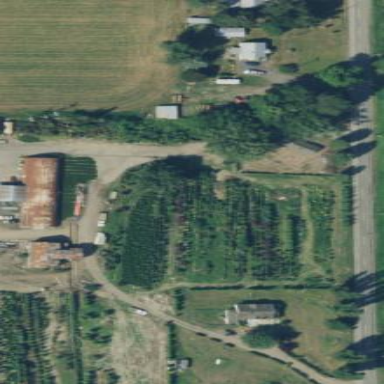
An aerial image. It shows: Farmyard area.